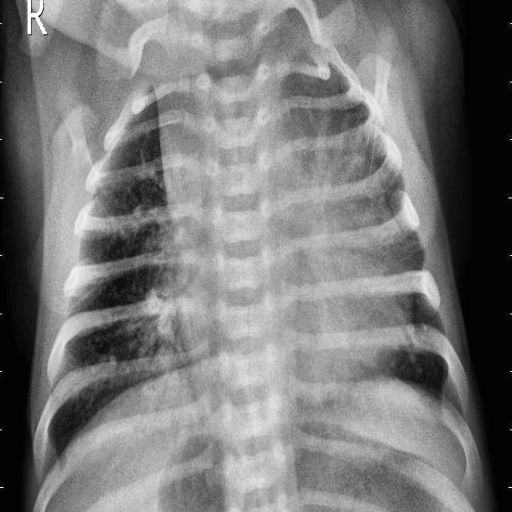
Finding: PNEUMONIA